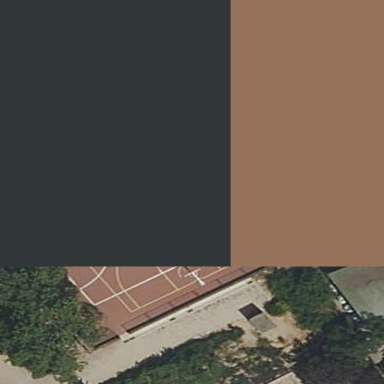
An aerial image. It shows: Basketball court on pitch.